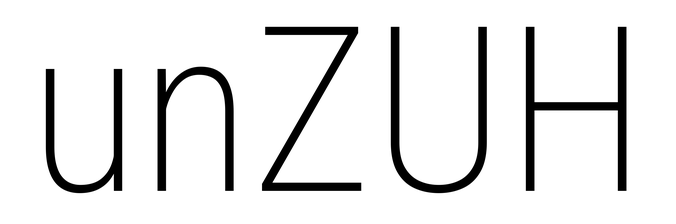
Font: Roboto_Condensed_ExtraLight